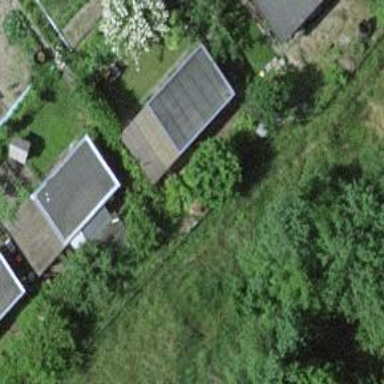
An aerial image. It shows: Hut.